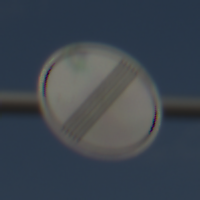
Verkehrszeichen: EndeSaemtlicherBegrenzungen
Umgebung: Outdoor, Suburban
Tageszeit: MorningAfternoon
Wetter: PartlyCloudy
Licht: Natural
Jahreszeit: NotSpecified
Kontrast: HighContrast